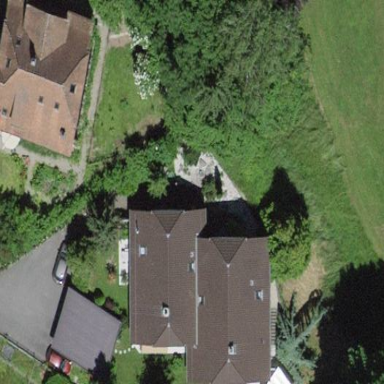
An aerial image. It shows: Terrace building.